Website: apple
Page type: payment
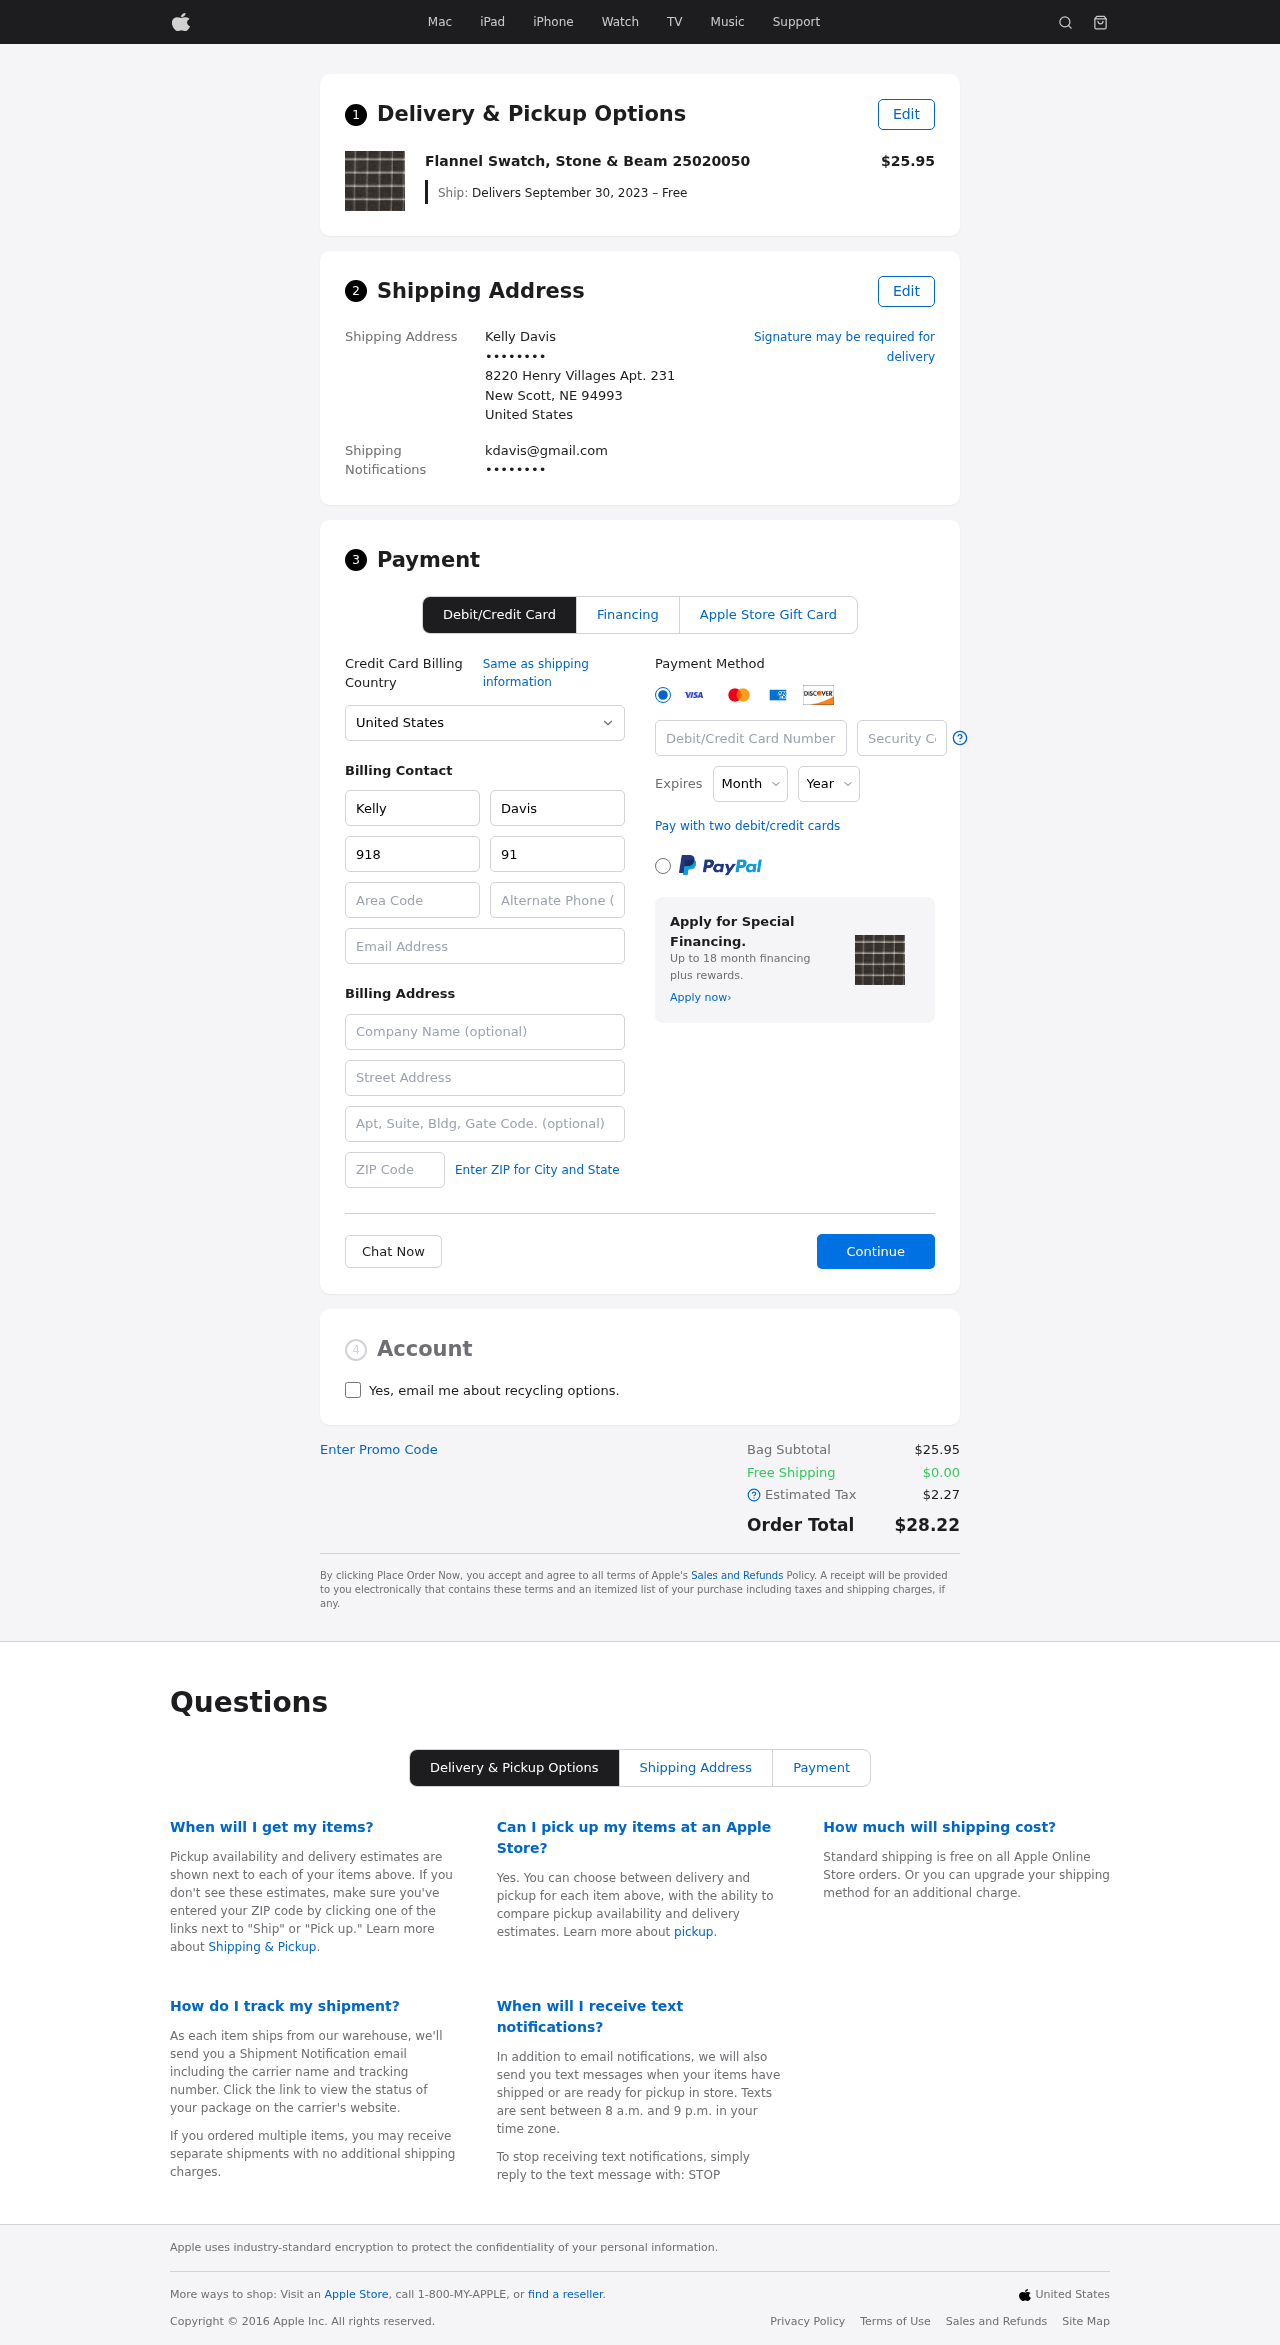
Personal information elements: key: PII_CARD_CVV
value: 491
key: PII_CARD_EXPIRY_MONTH
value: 10
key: PII_CARD_EXPIRY_YEAR
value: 30
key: PII_CARD_NUMBER
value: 6011 9500 1680 9410
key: PII_CITY_STATE_ZIP
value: New Scott, NE 94993
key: PII_COUNTRY
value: United States
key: PII_EMAIL
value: kdavis@gmail.com
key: PII_EMAIL2
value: kdavis@gmail.com
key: PII_FIRSTNAME
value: Kelly
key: PII_FULLNAME
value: Kelly Davis
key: PII_LASTNAME
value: Davis
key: PII_PHONE3
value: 9188696561
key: PII_PHONE_ALT
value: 5236859514
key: PII_PHONE_ALT_AREA
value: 523
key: PII_PHONE_AREA
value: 918
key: PII_POSTCODE2
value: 87128
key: PII_SECURITY_CODE
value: NB29
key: PII_STREET
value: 8220 Henry Villages Apt. 231
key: PII_STREET2
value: Suite 826
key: PII_PHONE
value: ••••••••
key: PII_PHONE2
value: ••••••••
Product elements: key: PRODUCT1_NAME
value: Flannel Swatch, Stone & Beam 25020050
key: PRODUCT1_PRICE
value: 25.95
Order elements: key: ORDER_DELIVERY_DATE
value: Delivers September 30, 2023 – Free
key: ORDER_SUBTOTAL
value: $25.95
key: ORDER_SHIPPING_COST
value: $0.00
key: ORDER_TAX
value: $2.27
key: ORDER_TOTAL
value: $28.22